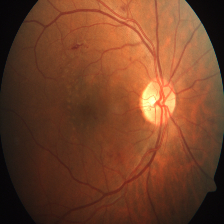
Diabetic retinopathy grade: Severe